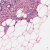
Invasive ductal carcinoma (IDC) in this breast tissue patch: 1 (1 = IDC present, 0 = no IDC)